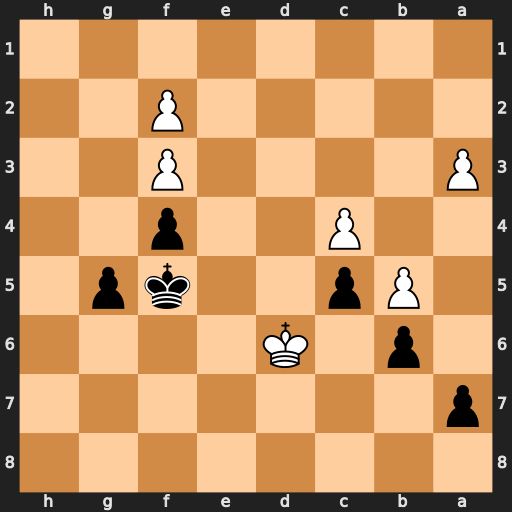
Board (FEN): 8/p7/1p1K4/1Pp2kp1/2P2p2/P4P2/5P2/8
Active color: b
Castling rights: -
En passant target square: -
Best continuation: g4 fxg4+ Kxg4 Kc7 Kf3 Kb7 Kxf2